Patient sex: M
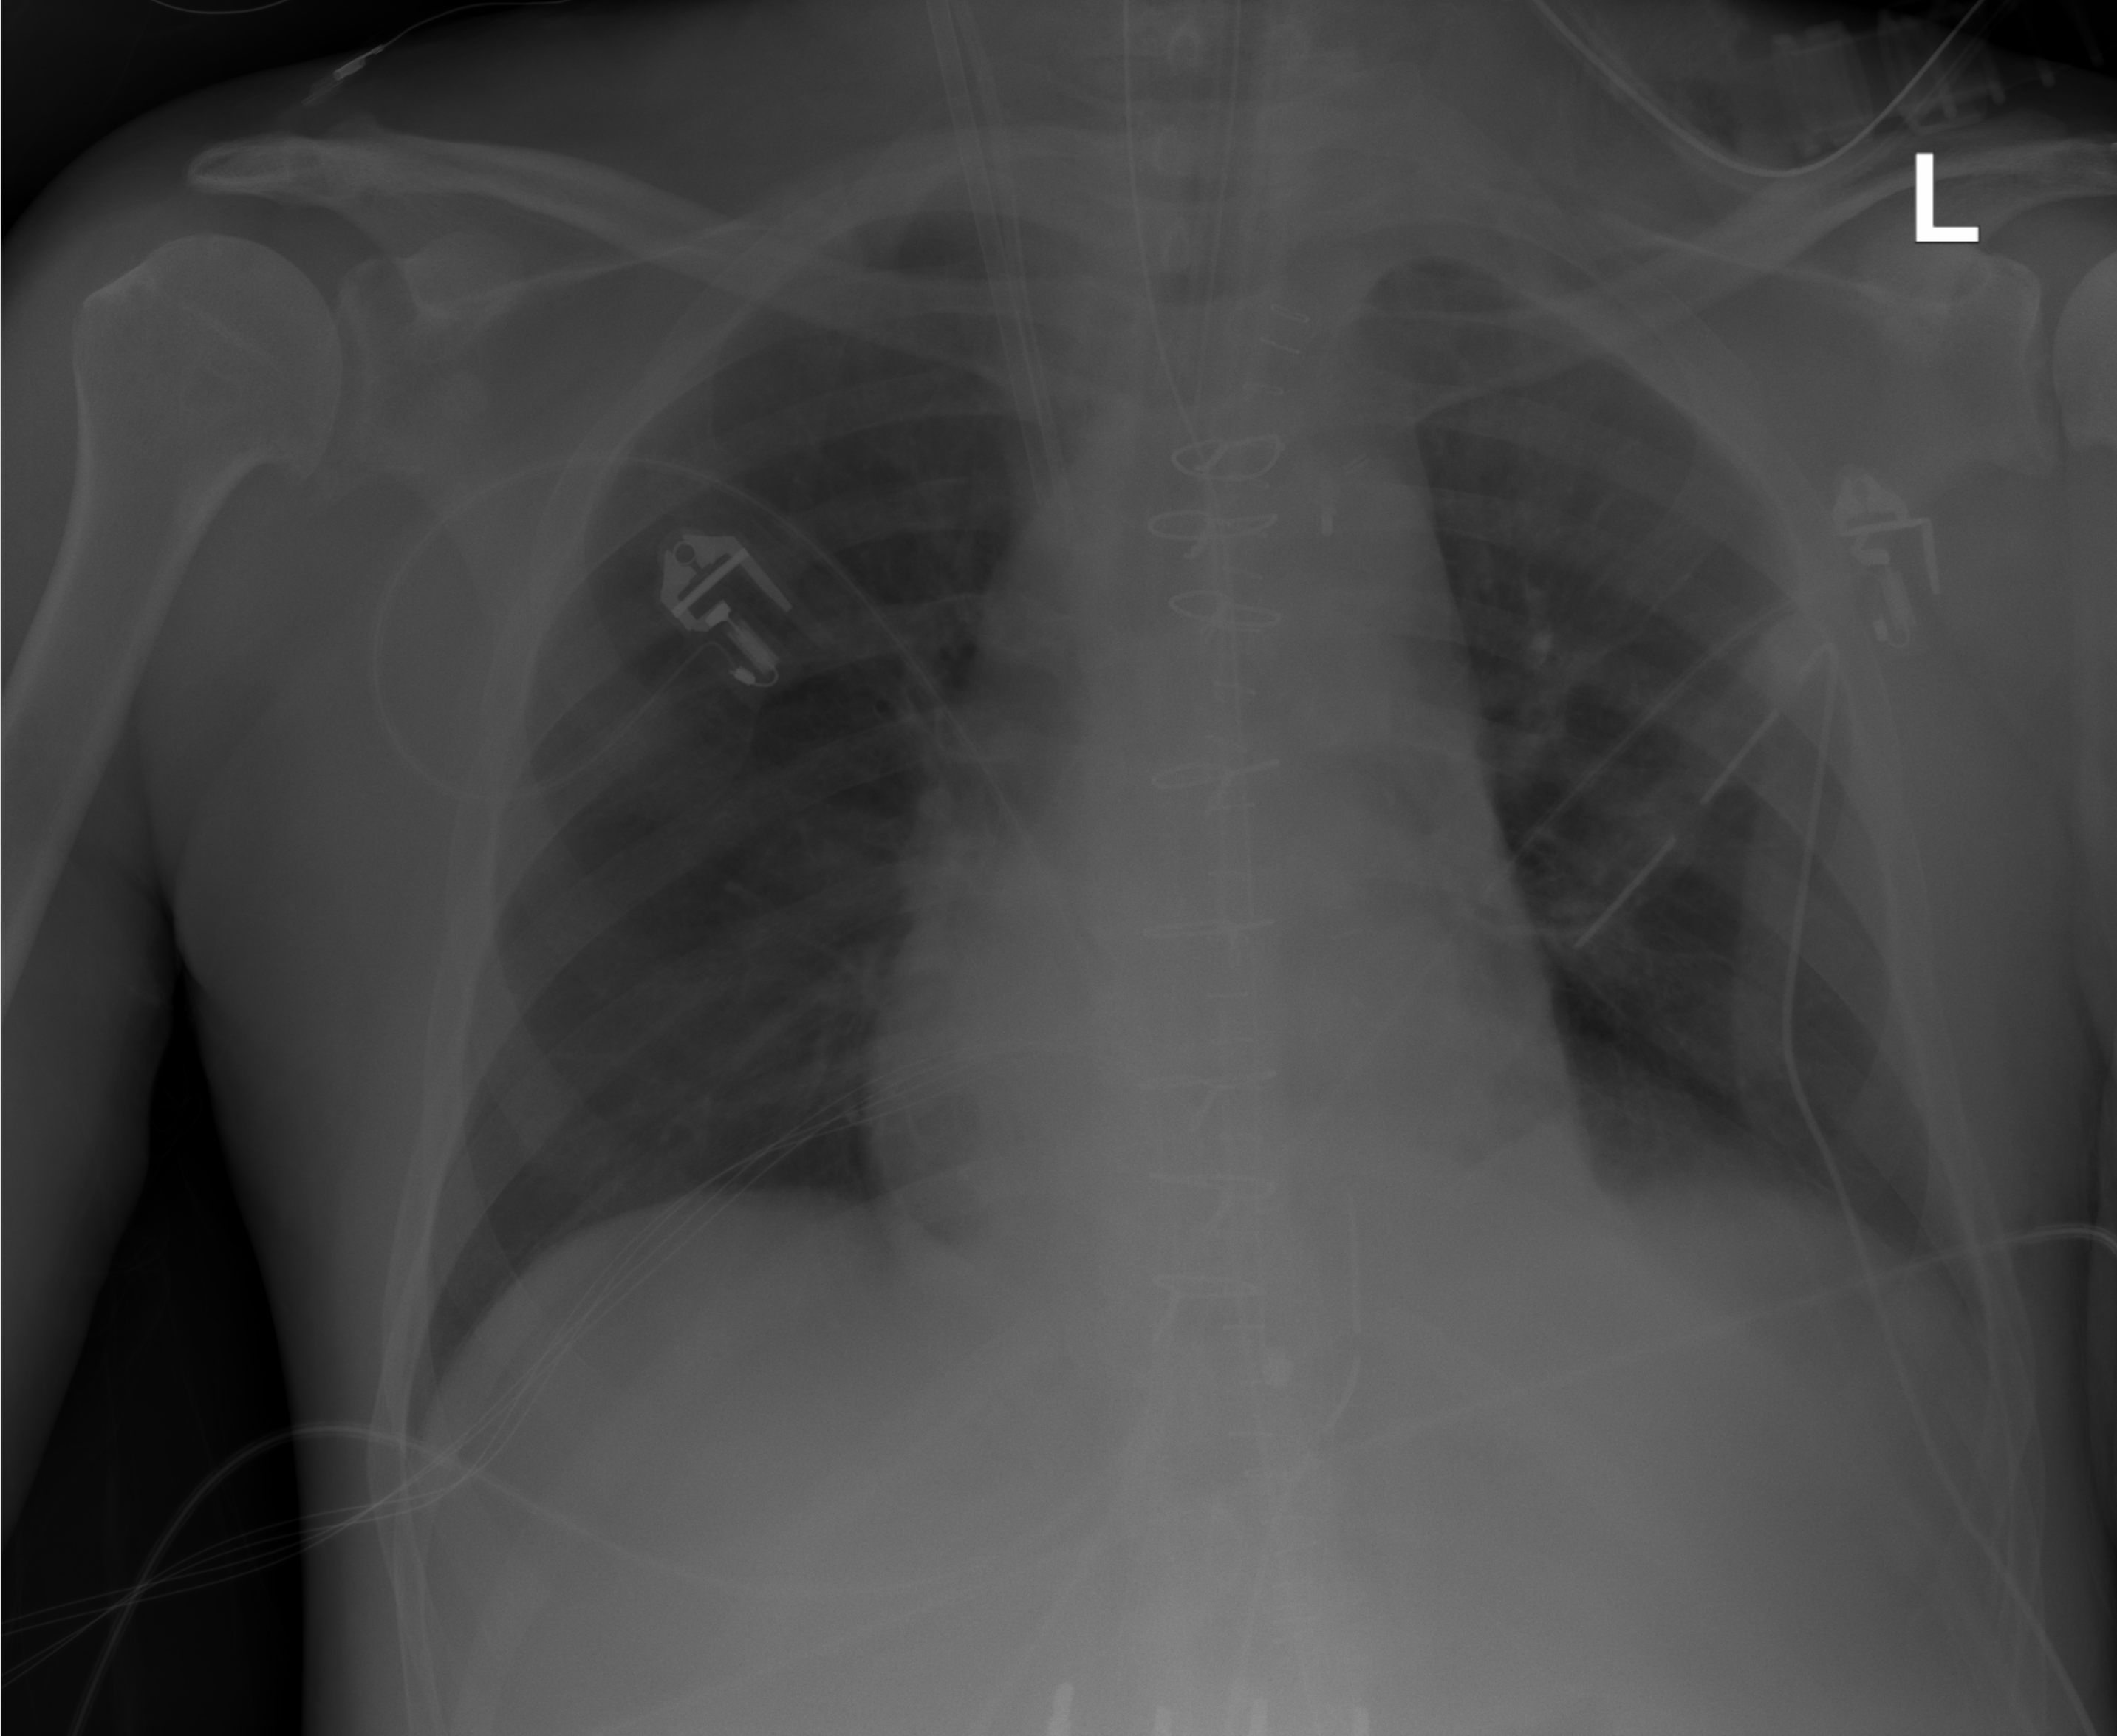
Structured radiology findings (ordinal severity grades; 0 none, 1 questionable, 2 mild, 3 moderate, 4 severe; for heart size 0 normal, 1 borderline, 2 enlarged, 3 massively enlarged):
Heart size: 0
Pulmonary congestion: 0
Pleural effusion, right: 0
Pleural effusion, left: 2
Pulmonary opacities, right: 0
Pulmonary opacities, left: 0
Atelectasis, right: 0
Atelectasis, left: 0